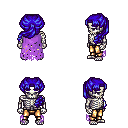
a pixel art fantasy rpg character, male body template, skeleton, maroon tattered cape, gold greaves, blue princess hairstyle, four views (front, back, left, right), 2x2 character sprite sheet, small pixel art, hard edges, no anti-aliasing